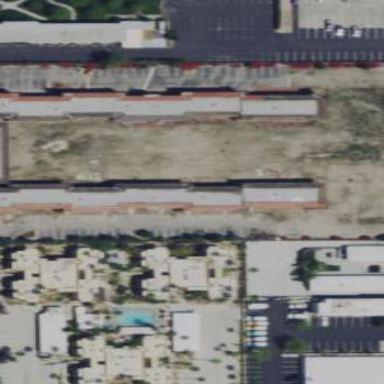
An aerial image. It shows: Apartment building in commercial area.